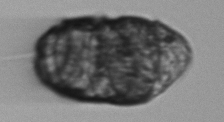
Label: Margalefidinium